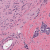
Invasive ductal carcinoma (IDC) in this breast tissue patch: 1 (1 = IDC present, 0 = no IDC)